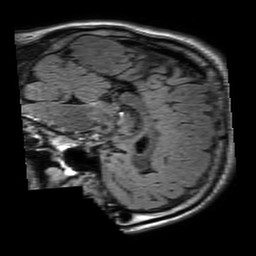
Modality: FLAIR
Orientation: sagittal
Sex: male
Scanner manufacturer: philips
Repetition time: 11 s
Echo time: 0.125 s